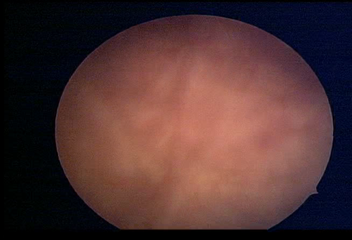
Modality: WLC
Class: Normal mucosa
Bladder cancer association: No